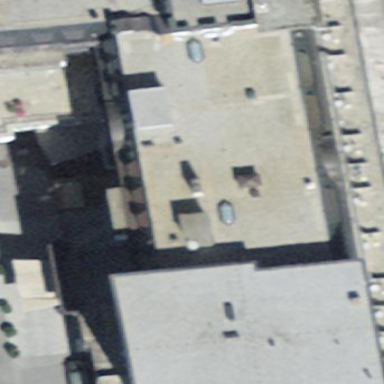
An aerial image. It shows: Hotel building.